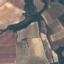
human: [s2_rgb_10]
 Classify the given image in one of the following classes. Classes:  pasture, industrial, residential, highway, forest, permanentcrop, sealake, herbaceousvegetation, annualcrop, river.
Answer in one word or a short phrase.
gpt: PermanentCrop